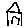
Label: house